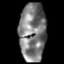
Tissue: skin
Cell type: Epithelial cells
Senescence score: 0.2649
Nuclear area (px): 1529
Mean DAPI intensity: 125.235